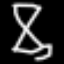
Label: hourglass